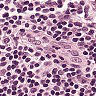
Metastatic tissue present: no